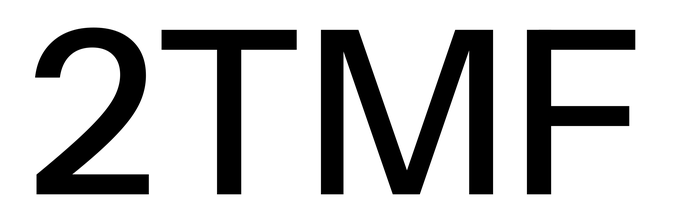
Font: InstrumentSans_Medium